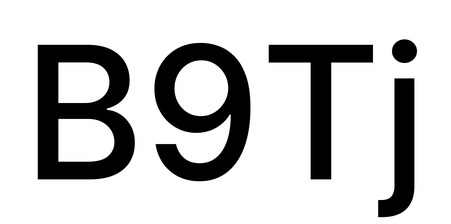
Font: Inter_Medium